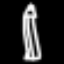
Label: pencil